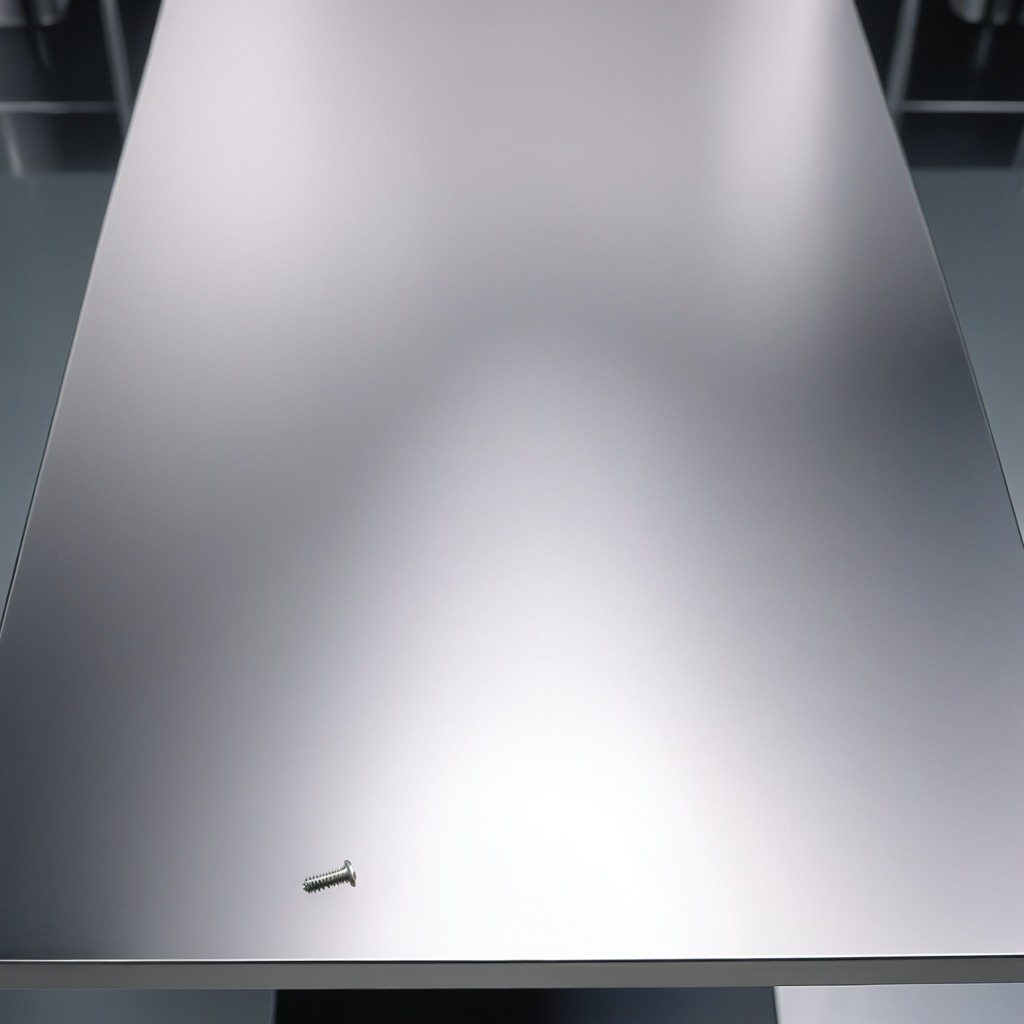
A metal screw is lying on the stainless steel table in a high-end prototyping lab.